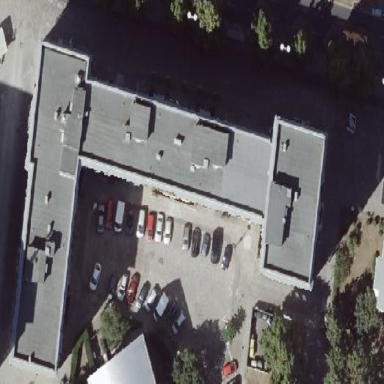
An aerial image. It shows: The image shows part of apartment building.